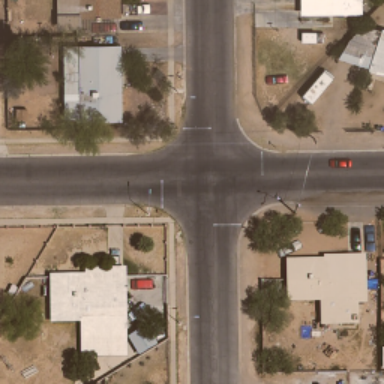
An intersection with only a few cars on the road .